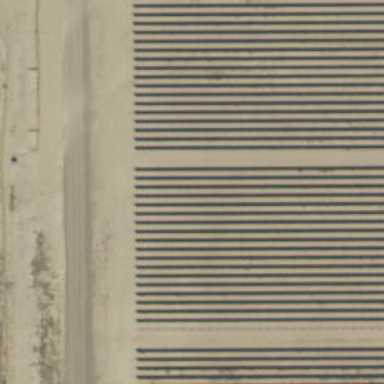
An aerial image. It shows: Solar power generator utilizing photovoltaic panels.